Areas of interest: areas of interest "Bank"
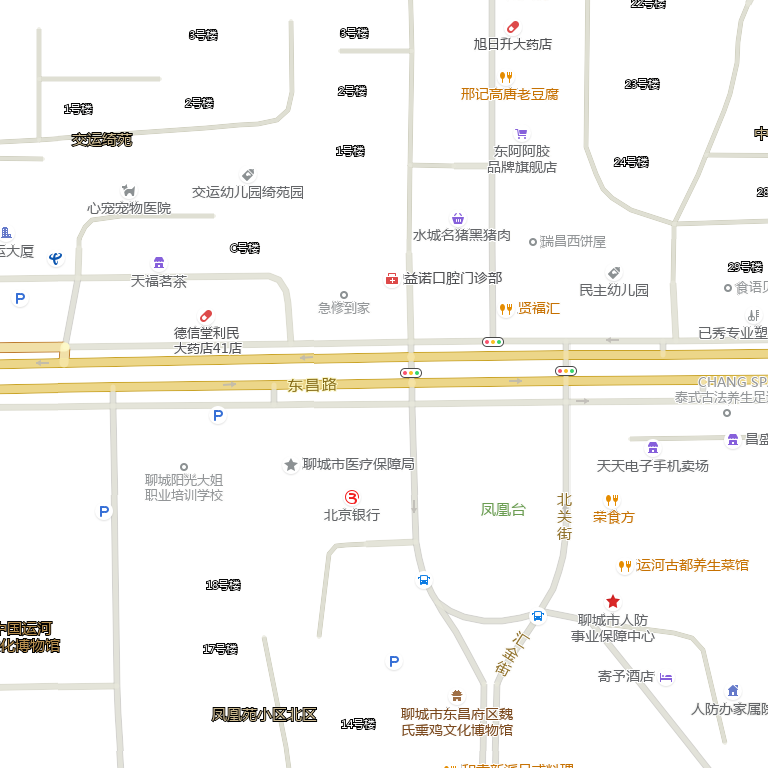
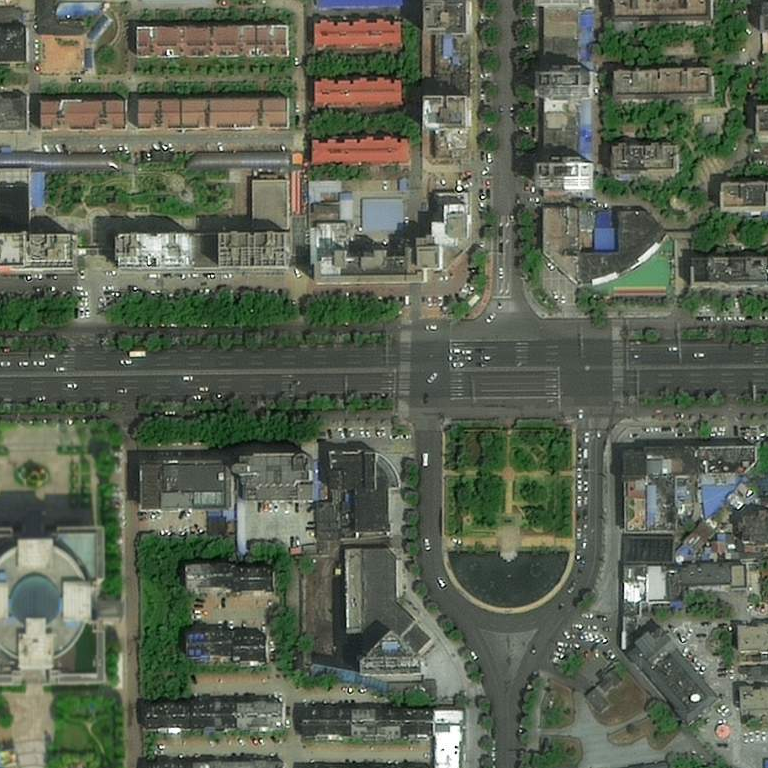